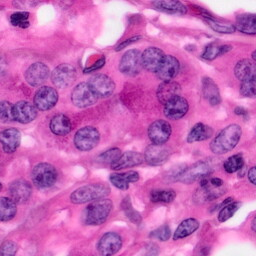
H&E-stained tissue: Pancreatic